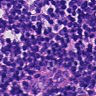
Metastatic tissue present: yes